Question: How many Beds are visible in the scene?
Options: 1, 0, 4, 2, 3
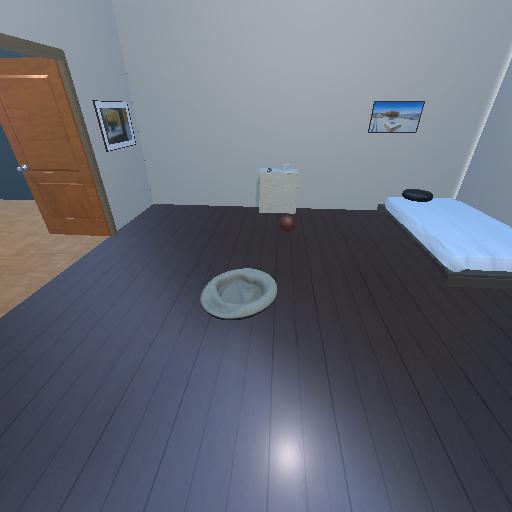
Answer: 1